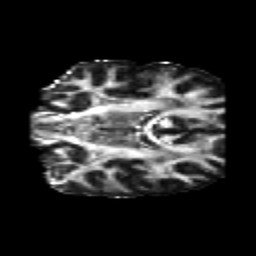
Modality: FA
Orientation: coronal
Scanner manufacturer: siemens
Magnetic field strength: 3 T
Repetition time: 6.8 s
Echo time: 0.093 s